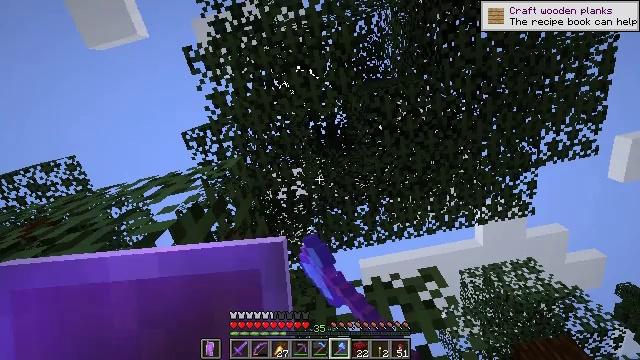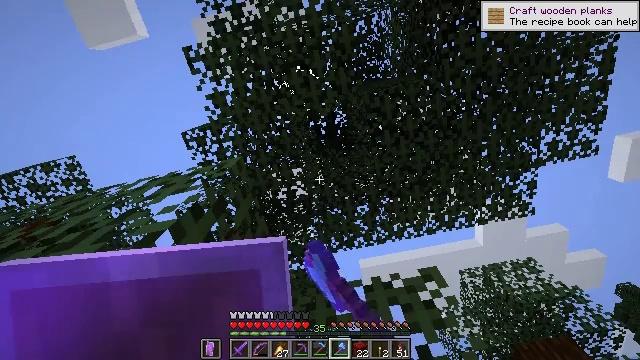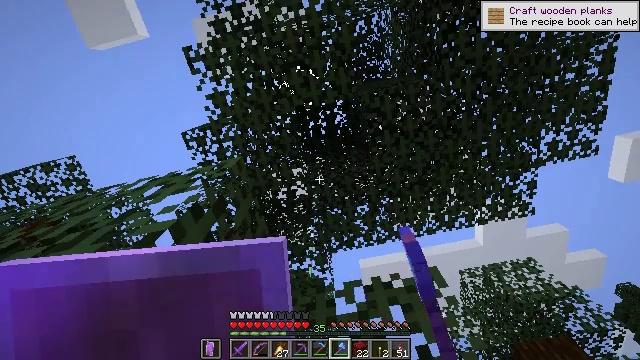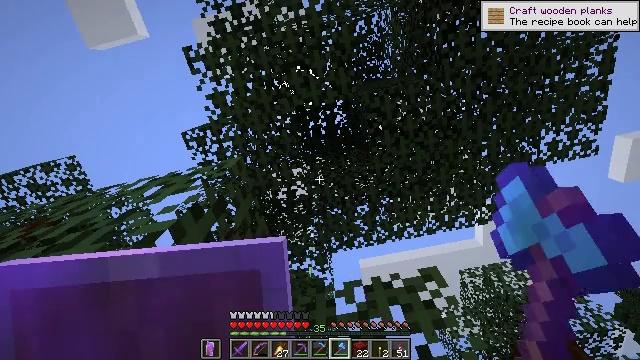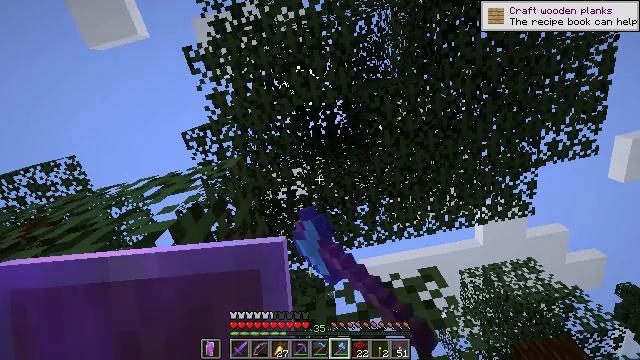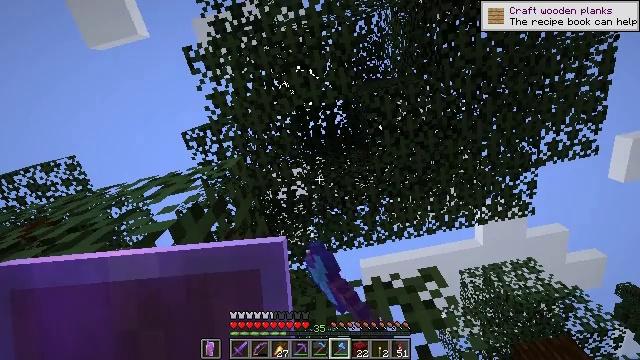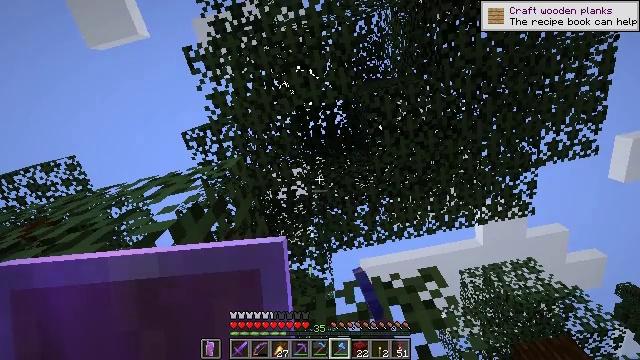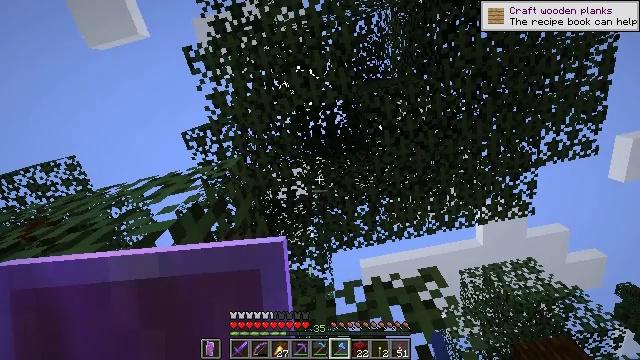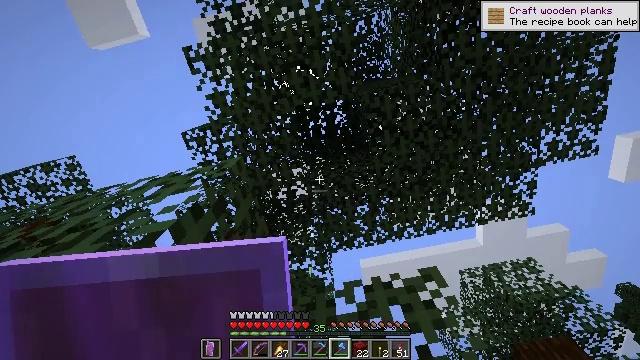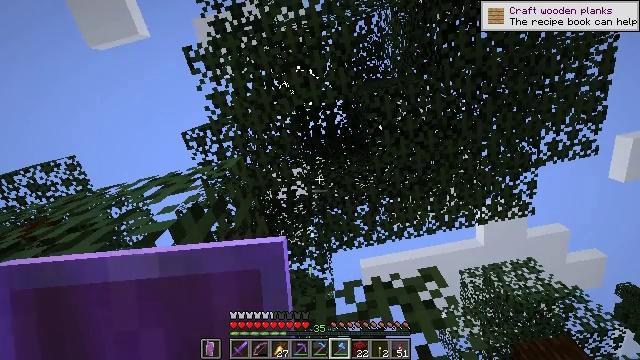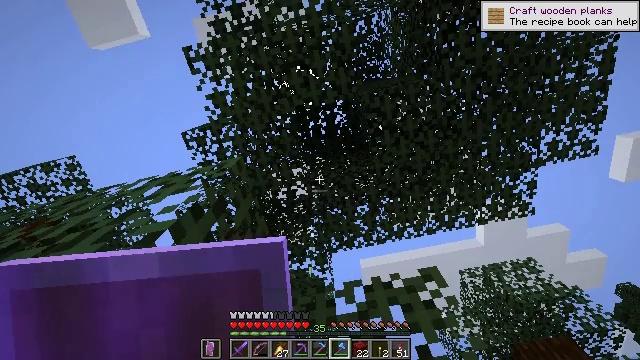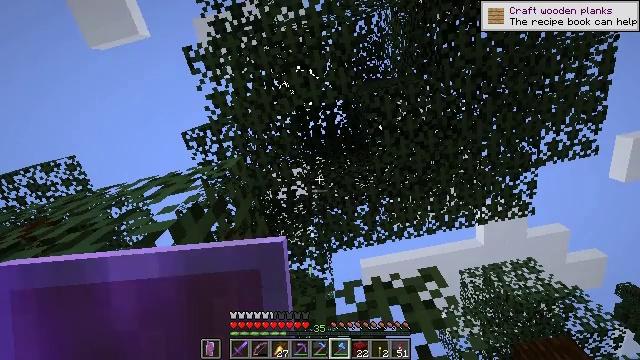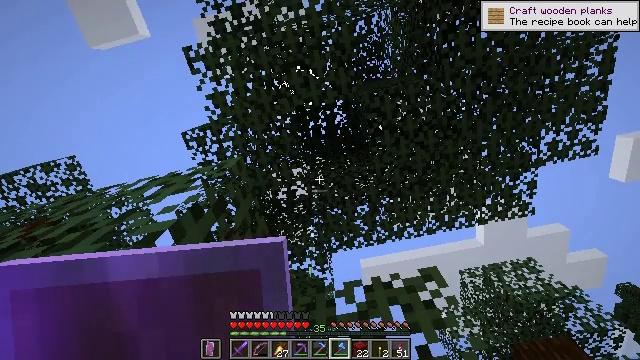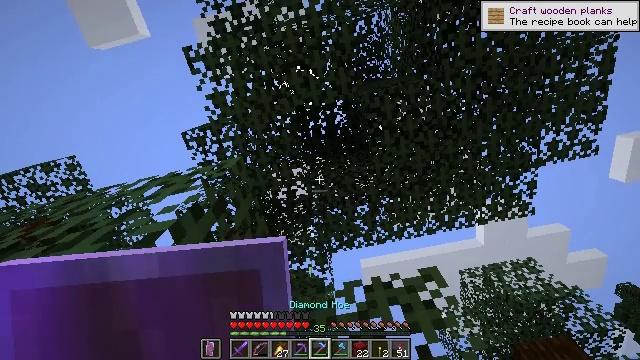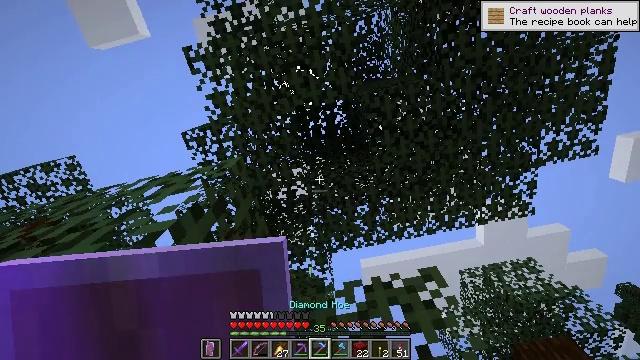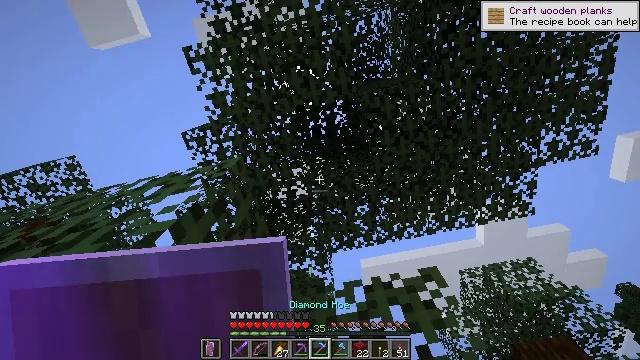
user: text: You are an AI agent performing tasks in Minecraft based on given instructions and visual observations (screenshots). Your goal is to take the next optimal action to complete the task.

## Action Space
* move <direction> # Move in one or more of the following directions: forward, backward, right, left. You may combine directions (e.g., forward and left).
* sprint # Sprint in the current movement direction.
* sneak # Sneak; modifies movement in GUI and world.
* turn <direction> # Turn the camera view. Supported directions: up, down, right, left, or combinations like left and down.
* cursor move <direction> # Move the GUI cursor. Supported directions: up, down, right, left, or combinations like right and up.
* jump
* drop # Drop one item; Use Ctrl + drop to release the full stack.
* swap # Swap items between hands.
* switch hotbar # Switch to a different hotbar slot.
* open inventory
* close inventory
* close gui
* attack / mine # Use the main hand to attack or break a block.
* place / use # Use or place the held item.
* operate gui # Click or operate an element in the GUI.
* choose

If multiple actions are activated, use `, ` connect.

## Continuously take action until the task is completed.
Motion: motion action
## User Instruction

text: Gather spruce leaves to collect foliage.
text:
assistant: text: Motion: attack / mine
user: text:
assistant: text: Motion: attack / mine
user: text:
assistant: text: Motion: attack / mine
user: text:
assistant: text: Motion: attack / mine
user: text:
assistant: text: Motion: attack / mine
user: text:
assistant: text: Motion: no_op
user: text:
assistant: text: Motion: no_op
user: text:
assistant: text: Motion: no_op
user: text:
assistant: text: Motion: no_op
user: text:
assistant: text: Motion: no_op
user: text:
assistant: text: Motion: no_op
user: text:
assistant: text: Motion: no_op
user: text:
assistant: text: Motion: no_op
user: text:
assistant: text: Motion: no_op
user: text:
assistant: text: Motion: no_op
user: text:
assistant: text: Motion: no_op
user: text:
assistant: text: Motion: no_op
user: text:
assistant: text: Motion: turn right and down
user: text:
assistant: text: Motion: turn right and down
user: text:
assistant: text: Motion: turn right and down
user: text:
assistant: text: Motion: turn down
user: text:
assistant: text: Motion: turn down
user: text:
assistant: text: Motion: turn left and down
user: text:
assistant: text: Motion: turn left and down
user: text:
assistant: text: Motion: turn left and down
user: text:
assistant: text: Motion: turn down
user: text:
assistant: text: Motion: no_op
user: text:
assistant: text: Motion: move forward, jump
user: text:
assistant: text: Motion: move forward, jump
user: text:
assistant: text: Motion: move forward, turn down, jump